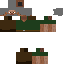
A male human skin with medium skin, wearing brown bald dressed in a green tshirt and brown pants, featuring a closed mouth.